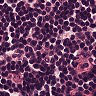
Metastatic tissue present: no